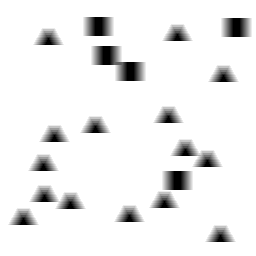
Squares: 5
Triangles: 15
Stars: 0
Total shapes: 20